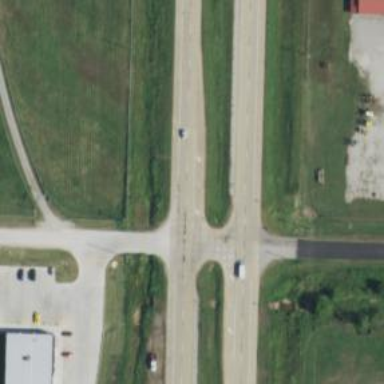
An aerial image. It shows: Trunk link highway.